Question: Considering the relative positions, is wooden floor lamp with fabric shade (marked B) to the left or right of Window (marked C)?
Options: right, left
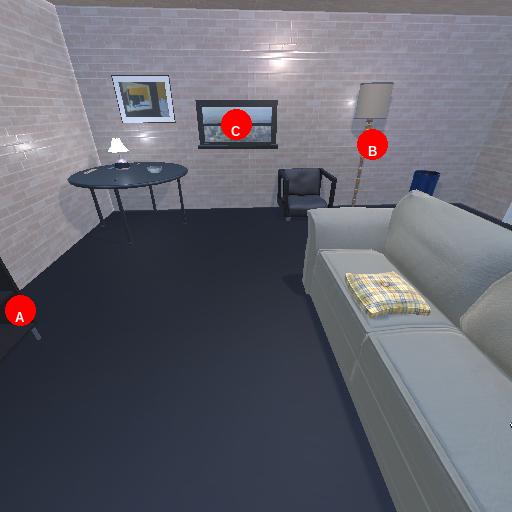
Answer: right